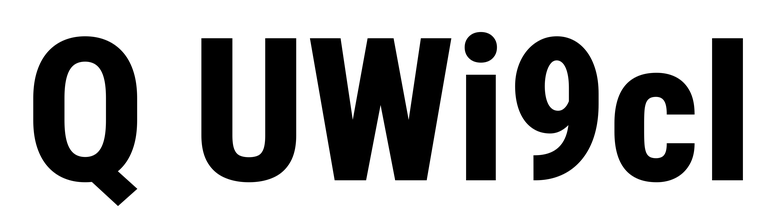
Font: Roboto_Condensed_ExtraBold